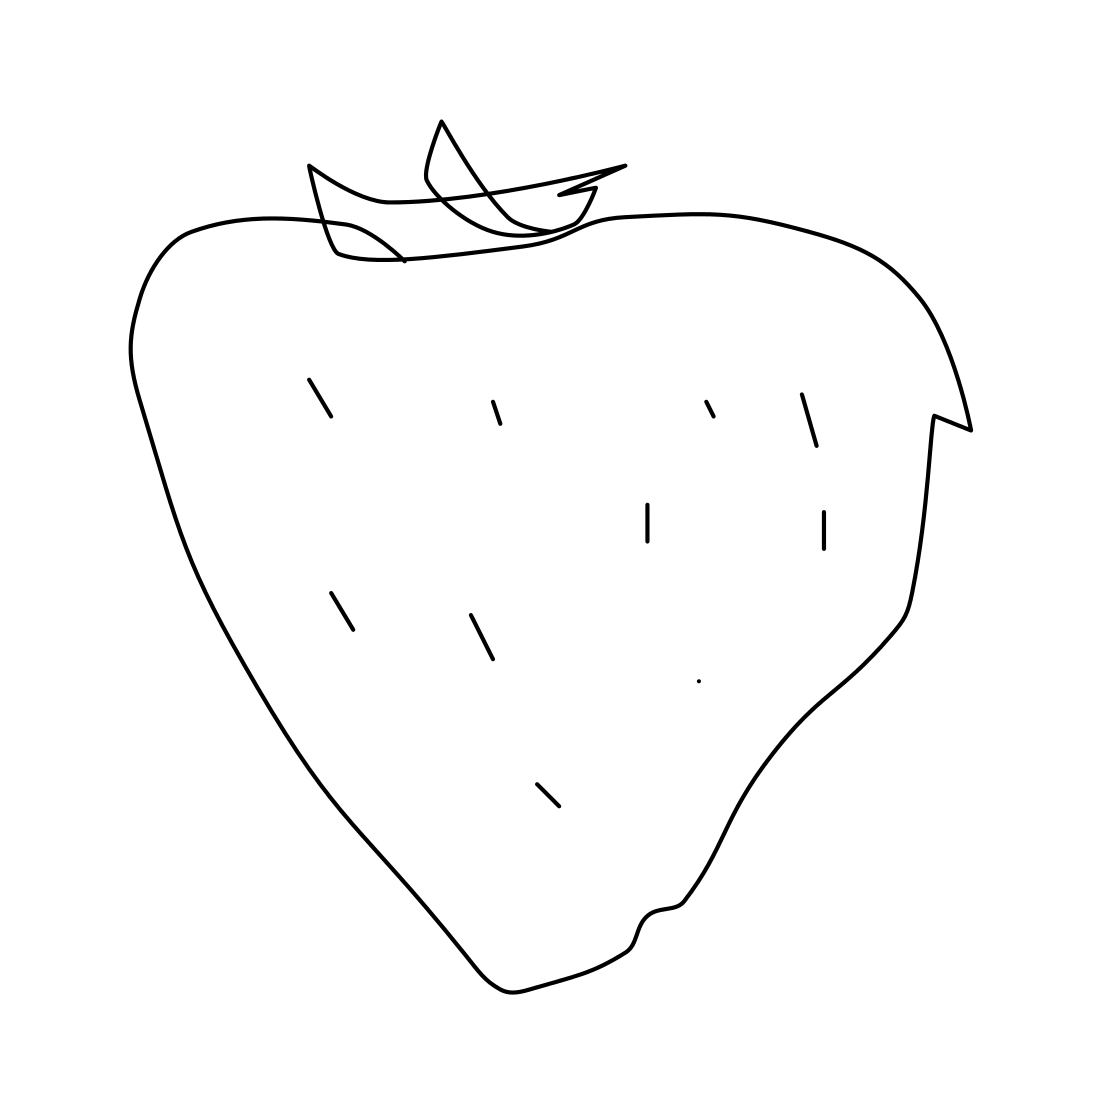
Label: strawberry